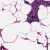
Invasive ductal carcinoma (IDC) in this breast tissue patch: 0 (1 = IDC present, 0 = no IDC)